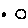
Label: moon